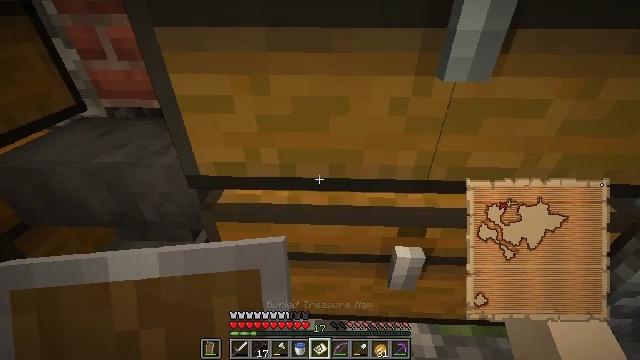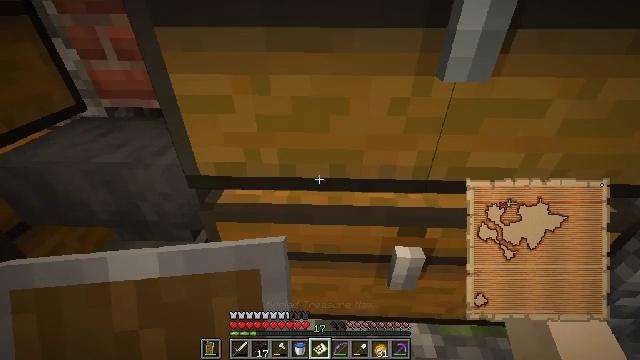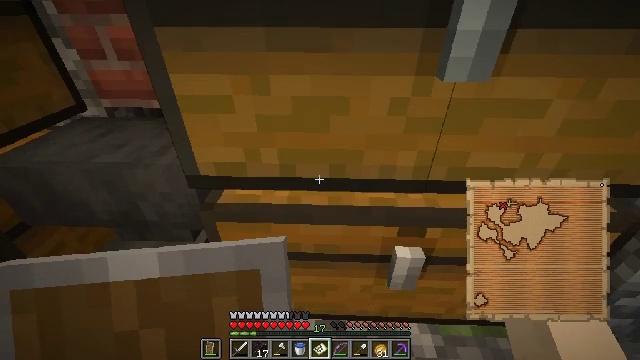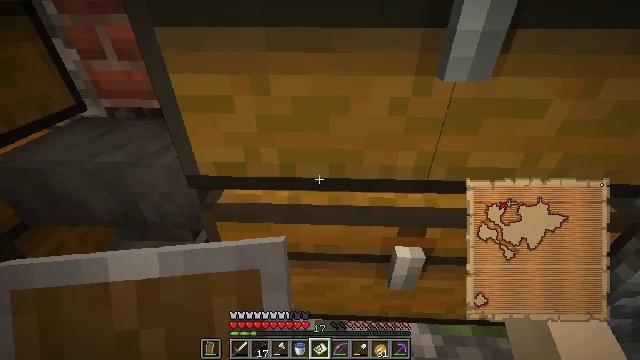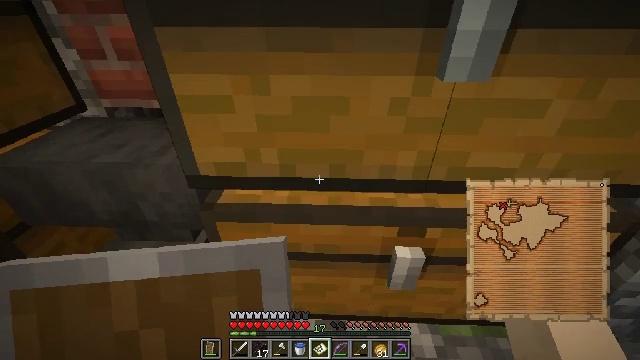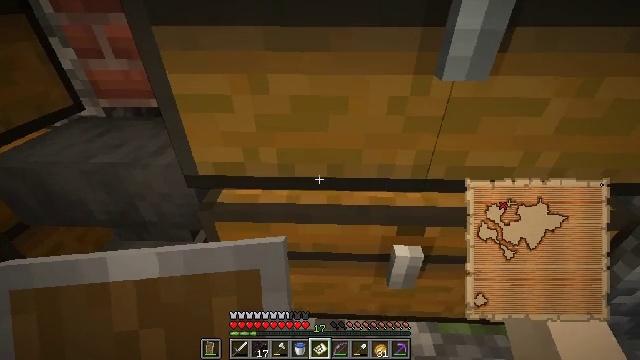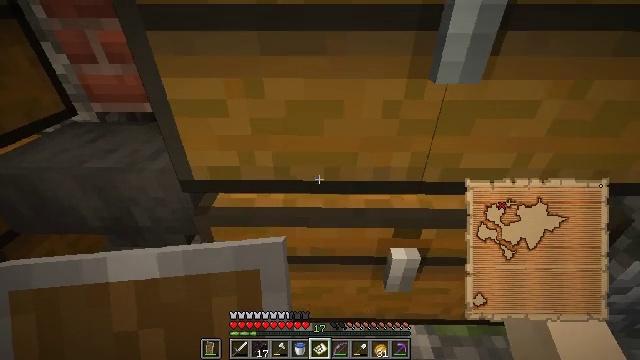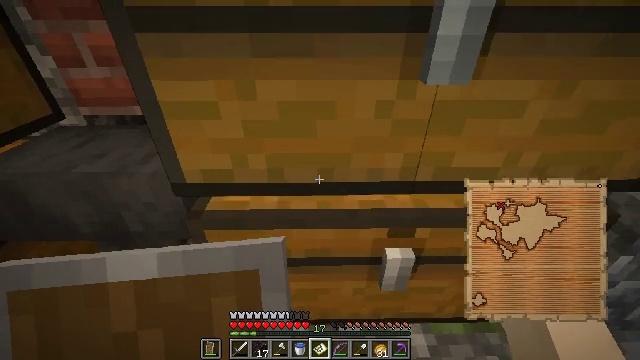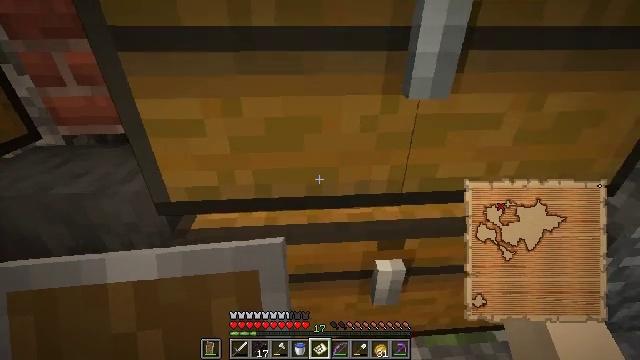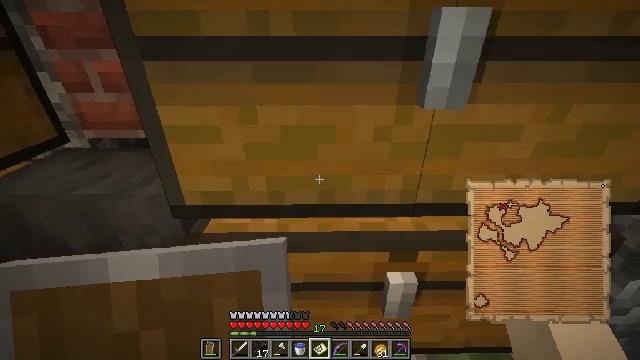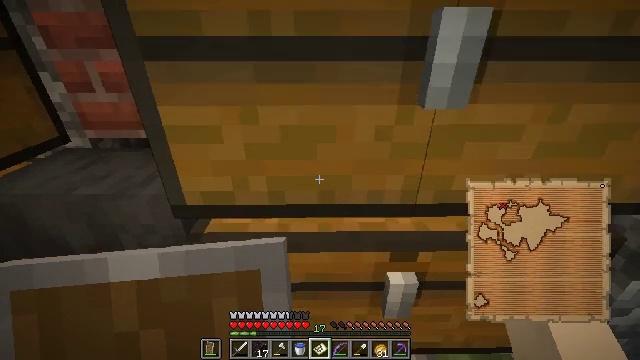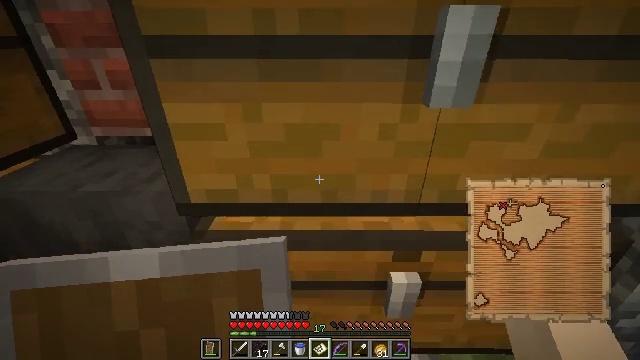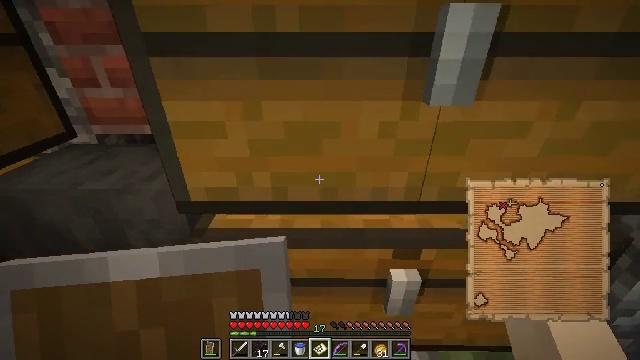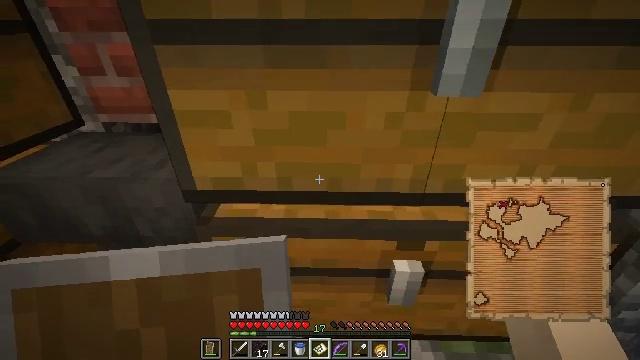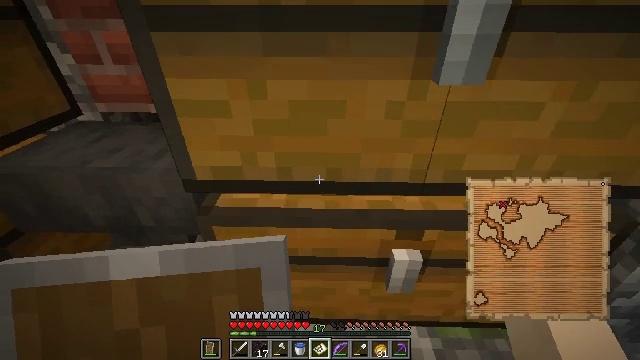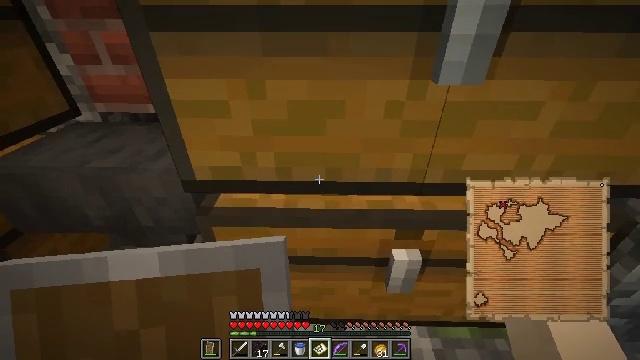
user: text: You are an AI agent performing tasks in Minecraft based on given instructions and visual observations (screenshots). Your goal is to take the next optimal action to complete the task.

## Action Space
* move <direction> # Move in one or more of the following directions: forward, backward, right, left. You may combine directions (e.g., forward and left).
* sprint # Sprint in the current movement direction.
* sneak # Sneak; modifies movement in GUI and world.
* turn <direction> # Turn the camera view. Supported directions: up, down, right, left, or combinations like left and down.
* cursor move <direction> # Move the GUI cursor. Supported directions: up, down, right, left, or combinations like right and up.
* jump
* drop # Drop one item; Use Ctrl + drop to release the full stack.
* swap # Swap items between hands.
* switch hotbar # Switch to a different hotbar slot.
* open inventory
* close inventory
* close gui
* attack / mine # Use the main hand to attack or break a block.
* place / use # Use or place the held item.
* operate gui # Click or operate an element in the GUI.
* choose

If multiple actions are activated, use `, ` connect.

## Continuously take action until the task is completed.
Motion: motion action
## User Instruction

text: Break the chest to retrieve items inside.
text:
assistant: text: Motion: no_op
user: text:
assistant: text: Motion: no_op
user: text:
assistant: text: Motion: no_op
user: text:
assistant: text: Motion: no_op
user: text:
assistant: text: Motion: no_op
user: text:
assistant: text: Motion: turn right
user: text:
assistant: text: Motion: turn right
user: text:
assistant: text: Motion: turn right and up
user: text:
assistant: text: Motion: turn left and up
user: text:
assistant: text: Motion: no_op
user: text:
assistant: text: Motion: no_op
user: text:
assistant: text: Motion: no_op
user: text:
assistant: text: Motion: turn left and down
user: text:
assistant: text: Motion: turn down
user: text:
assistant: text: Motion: no_op
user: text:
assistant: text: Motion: no_op
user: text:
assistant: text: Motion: no_op
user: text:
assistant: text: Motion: no_op
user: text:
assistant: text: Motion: no_op
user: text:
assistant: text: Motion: no_op
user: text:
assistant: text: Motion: no_op
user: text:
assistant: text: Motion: no_op
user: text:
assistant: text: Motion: no_op
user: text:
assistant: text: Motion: no_op
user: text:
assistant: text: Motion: no_op
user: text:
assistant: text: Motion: no_op
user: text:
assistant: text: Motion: no_op
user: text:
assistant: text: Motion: no_op
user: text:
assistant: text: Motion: no_op
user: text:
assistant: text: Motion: turn up